Question:
I got this functionality with a slider, but I would like to make an extensible list just like in Microsoft office. But im not sure how to make it in xaml.
The only thing I can think of is Expander> but it looks different.
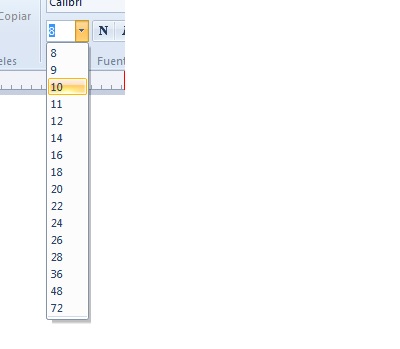
Answer: You mean
'''
<ComboBox>
<ComboBoxItem>1</ComboBoxItem>
<ComboBoxItem>2</ComboBoxItem>
<ComboBoxItem>3</ComboBoxItem>
</ComboBox>
'''
resp:
'''
<ComboBox ItemsSource="{Binding Numbers}" />
'''